Question: '''
func collectionView(_ collectionView: UICollectionView, didSelectItemAt indexPath: IndexPath) {
let vc = storyboard?.instantiateViewController(identifier:
"PersonViewController") as? PersonViewController
vc?.names = persons[indexPath.row].emer!
vc?.lastnames = persons[indexPath.row].mbiemer!
vc?.delegate = self
PersonViewController.indexes = indexPath.row
self.navigationController?.pushViewController(vc!, animated: true)
}'
'''
I have a situations like this:
First ViewController is a collectionView, the second is a viewcontroller which is allowed to add new Person when I tap a button and works perfectly. I have used delegates and Core Data for local memory.
Also the second ViewController has another button to edit person. When I press button a new viewController appears with extension 'UIAdaptivePresentationControllerDelegate'. This viewcontroller consists of 2 buttons and 2 textfields. So when I want to press save button I want to go to the first viewcontroller (collectionview list) and when to press cancel to go back to the second viewcontroller.
Viewcontrollers are created with pushViewController method.

Please anyone help what should I use?
then in PersonViewController I call this inside button edit.
'''
@objc func editCell(){
let vc = storyboard?.instantiateViewController(identifier:
"ModalPresentationViewController") as?
ModalPresentationViewController
navigationController?.pushViewController(vc!, animated: true)
}
'''
Now the code in the las ViewController which is ModalViewController
'''
@objc func savePerson(){
if editNameTextfield.text == "" || editlastNameTextfield.text == ""{
self.errorLbl.alpha = 1
}
else{
let vc = ViewController()
guard let textName = editNameTextfield.text else{
return
}
guard let textLastName = editlastNameTextfield.text else{
return
}
let index = PersonViewController.indexes
DispatchQueue.main.async {[self] in
if editDelegate != nil{
self.editDelegate!.editPerson(editedName: textName, editedLastname: textLastName, index: index)
}
}
// What should I call here??
}
}
'''
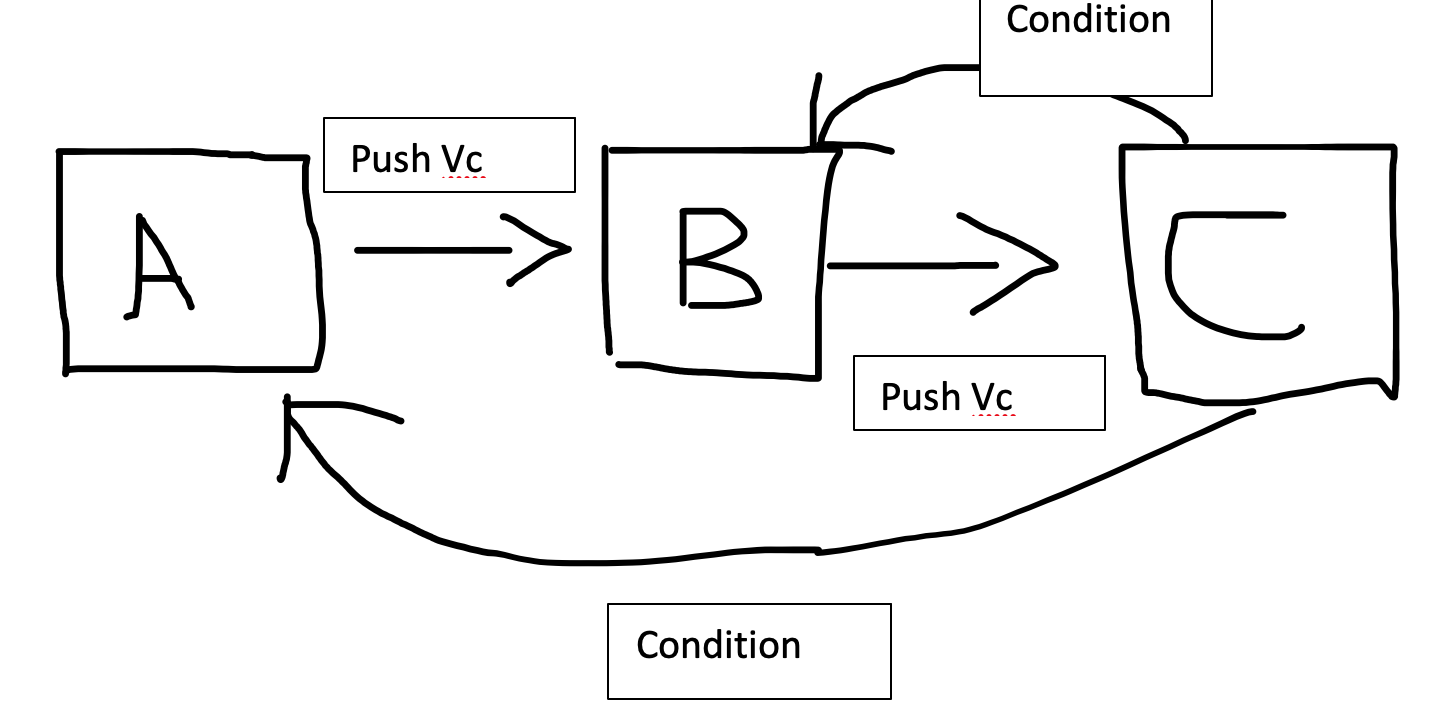
Answer: You can use something like:
'''
func popTo(_ type: AnyClass) {
guard let controllers = navigationController?.viewControllers else {return}
for controller in controllers {
if controller.classForCoder == type {
navigationController?.popToViewController(controller, animated: true)
break
}
}
}
'''
And invoke the function depending on the condition as:
'''
popTo(A.classForCoder())
'''
Above solution works only if ViewControllers B and C presented via a navigation controller and are in the same navigation stack.
Since you present the ViewController C modally, below answer should work:
Make these changes to your ViewController B that is presenting C:
'''
class B: UIViewController, PresenterDelegate {
// some functions
func popToPrevious() {
navigationController.popViewController(animated: false)
}
@objc func editCell(){
let vc = storyboard?.instantiateViewController(identifier:
"ModalPresentationViewController") as?
ModalPresentationViewController
vc.presenterDelegate = self
present(vc, animated: true, completion: nil)
}
}
'''
And in your ViewController C:
'''
class C {
var presenterDelegate: PresenterDelegate? = nil
//
@objc func savePerson(){
//
//
dismiss(animated: true, completion: {
self.presenterDelegate?.popToPrevious()
})
}
}
'''
Also add PresenterDelegate protocol to a new file or below ViewControllers B or C
'''
protocol PresenterDelegate {
func popToPrevious()
}
'''